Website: walmart
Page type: customer-info-address
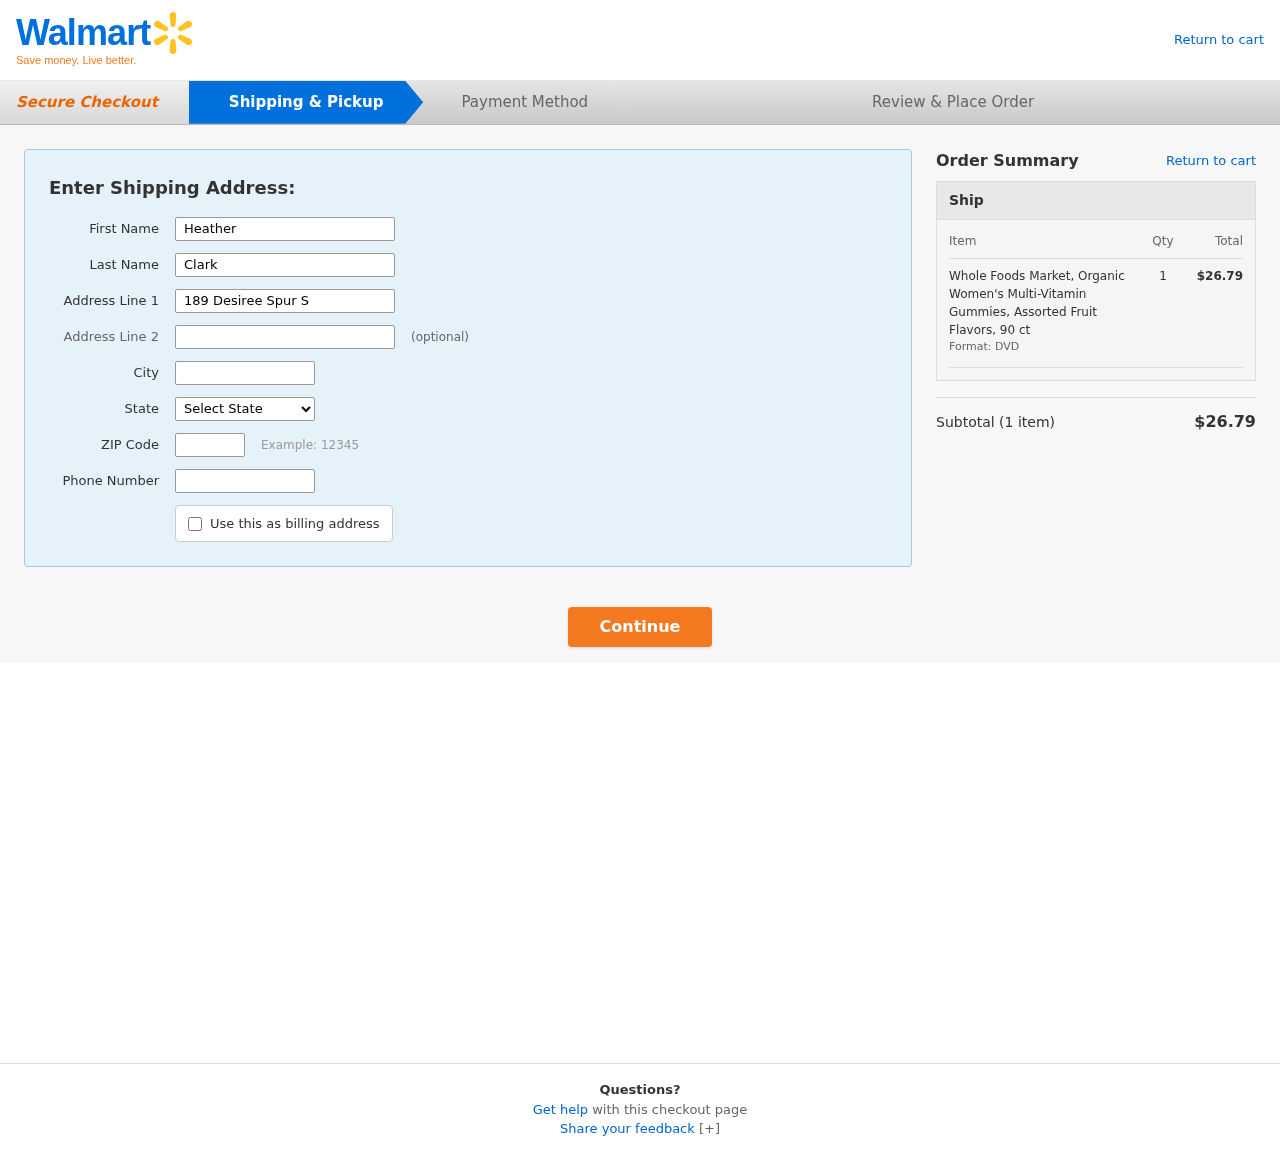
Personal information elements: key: PII_CITY
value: Melanieview
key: PII_FIRSTNAME
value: Heather
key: PII_LASTNAME
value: Clark
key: PII_PHONE
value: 3257539091
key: PII_POSTCODE
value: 44570
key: PII_STATE
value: South Carolina
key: PII_STREET
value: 189 Desiree Spur Suite 940
Product elements: key: PRODUCT1_NAME
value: Whole Foods Market, Organic Women's Multi-Vitamin Gummies, Assorted Fruit Flavors, 90 ct
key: PRODUCT1_QUANTITY
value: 1
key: PRODUCT1_LINE_TOTAL
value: $26.79
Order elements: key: ORDER_NUM_ITEMS
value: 1
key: ORDER_SUBTOTAL
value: $26.79